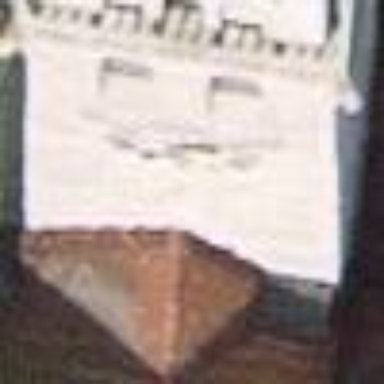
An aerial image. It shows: Part of building designed as pyramidal bell tower.